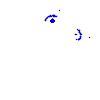
Particle: electron